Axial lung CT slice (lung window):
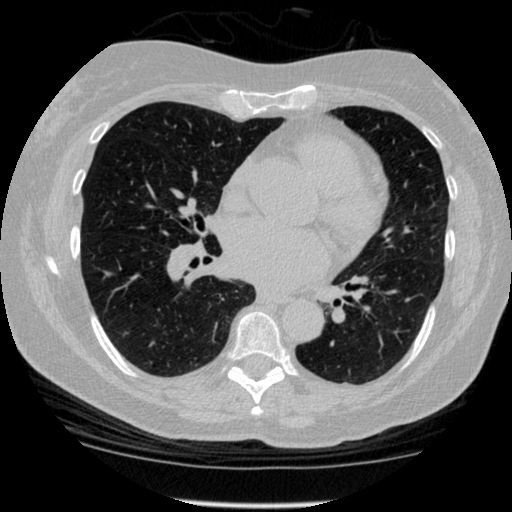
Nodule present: no